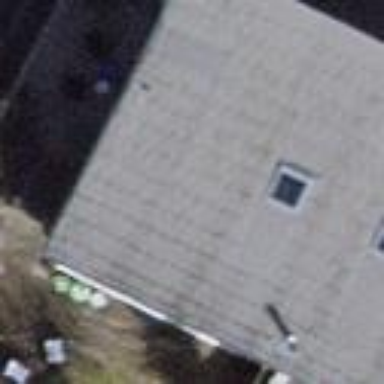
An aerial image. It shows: Terrace building.